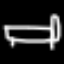
Label: bed